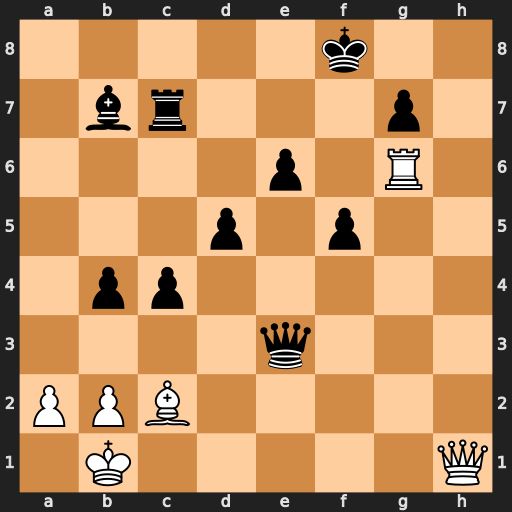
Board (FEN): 5k2/1br3p1/4p1R1/3p1p2/1pp5/4q3/PPB5/1K5Q
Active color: w
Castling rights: -
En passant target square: -
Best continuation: Qh8+ Ke7 Rxg7+ Kd6 Qd8+ Ke5 Qxc7+